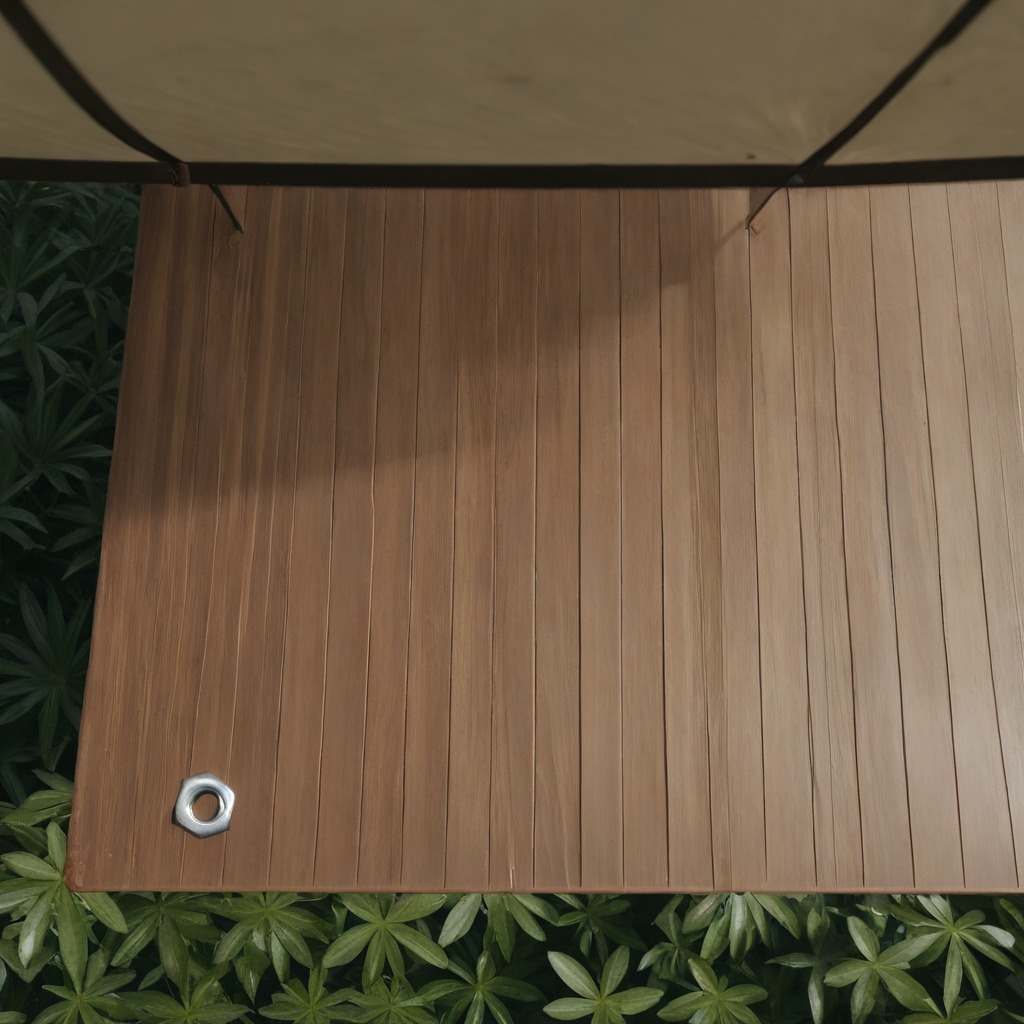
A metal nut is lying on a wooden table inside a jungle field workshop tent.